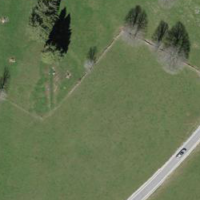
EUNIS habitat code: 24
Species observed at this site:
Cardamine pratensis